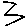
Label: zigzag